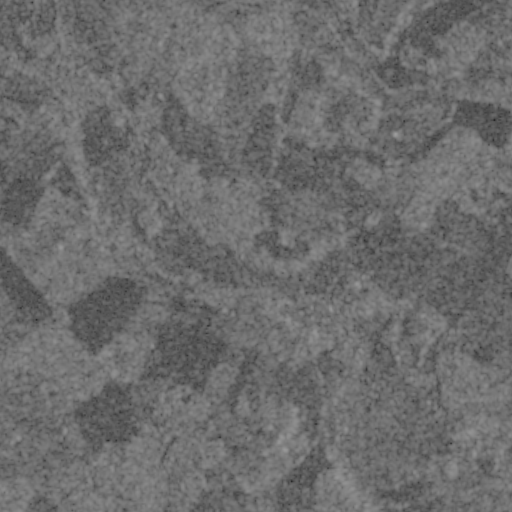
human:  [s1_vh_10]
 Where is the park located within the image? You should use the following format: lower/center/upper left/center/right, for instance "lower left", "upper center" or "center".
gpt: The park is located in the lower center of the image.
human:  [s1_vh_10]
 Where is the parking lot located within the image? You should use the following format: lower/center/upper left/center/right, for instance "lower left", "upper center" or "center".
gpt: The parking lot is located in the center of the image.
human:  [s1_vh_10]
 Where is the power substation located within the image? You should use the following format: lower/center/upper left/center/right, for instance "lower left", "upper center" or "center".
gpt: The power substation is located in the center of the image.
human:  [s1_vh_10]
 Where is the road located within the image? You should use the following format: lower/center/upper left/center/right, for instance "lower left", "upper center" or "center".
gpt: There is no road in the image.

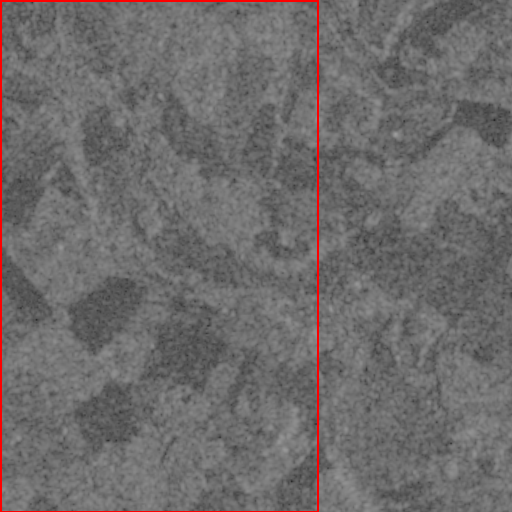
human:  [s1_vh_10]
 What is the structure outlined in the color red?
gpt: The structure outlined in red is a crop field.
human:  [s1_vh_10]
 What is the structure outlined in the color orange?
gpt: There is no orange outline.